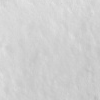
Atmospheric dust classification: not_dusty